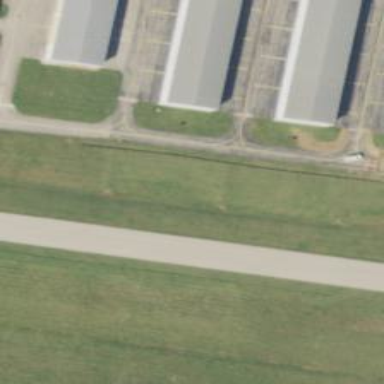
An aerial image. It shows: View of taxiway at the airport.